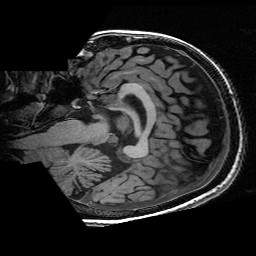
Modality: T1w
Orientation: sagittal
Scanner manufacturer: ge
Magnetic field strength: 3 T
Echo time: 0.00318 s